Question: use Microsoft SQL
Try to create table using T-SQL language. Code is very simple, executed succesfull, but i don't see created table in Object Explorer. Try restart/reconnect/refresh/reexecuting - result the same - cant see this table.
Also try to do it manually (by right click mouse in tree in the Object explorer - all ok - can see just created table).
Code:
'''
USE tempdb
IF OBJECT_ID('dbo.Employees','U') IS NOT NULL
DROP TABLE dbo.Employees;
CREATE TABLE dbo.Employees
(
empid INT NOT NULL,
firstname VARCHAR(30) NOT NULL,
lastname VARCHAR(30) NOT NULL,
hiredate DATE NOT NULL,
mgrid INT NULL,
ssn VARCHAR(20) NOT NULL,
salary MONEY NOT NULL
);
'''
Screen shot

Think that the problem is very simple, but try to find answer and stack a little bit. Why i don't see just created table? Is this code is correct for creating table?
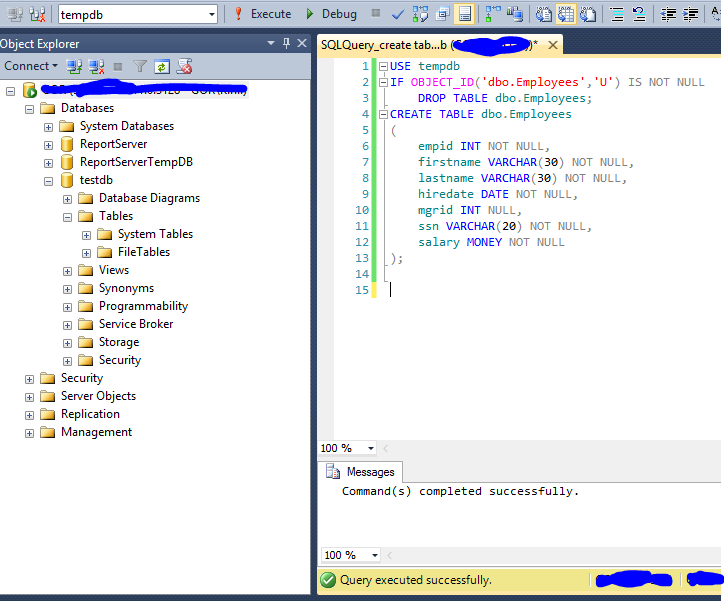
Answer: It is because you are creating that table in TempDB.

From this drop down select the right DataBase.
OR
execute the following statement before you execute the Create Table Statement. Something like
'''
USE TestDB
GO
Create Table ....
'''